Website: walmart
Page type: account-selection
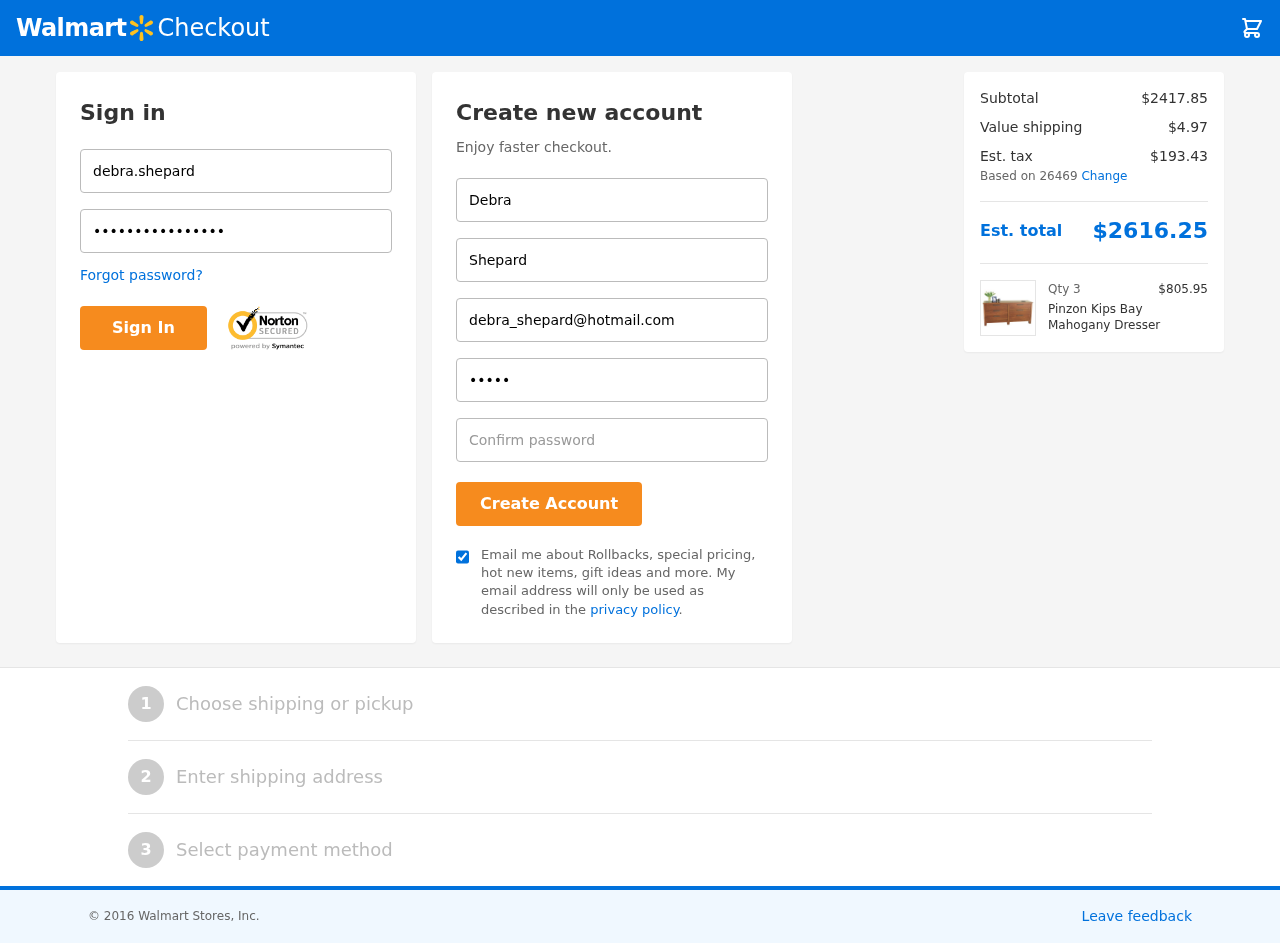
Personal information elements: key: PII_EMAIL
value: debra_shepard@hotmail.com
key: PII_FIRSTNAME
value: Debra
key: PII_LASTNAME
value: Shepard
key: PII_LOGIN_USERNAME
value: debra.shepard
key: PII_POSTCODE
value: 26469
Product elements: key: PRODUCT1_NAME
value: Pinzon Kips Bay Mahogany Dresser
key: PRODUCT1_PRICE
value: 805.95
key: PRODUCT1_QUANTITY
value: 3
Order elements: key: ORDER_SUBTOTAL
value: $2417.85
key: ORDER_SHIPPING_COST
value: $4.97
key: ORDER_TAX
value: $193.43
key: ORDER_TOTAL
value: $2616.25